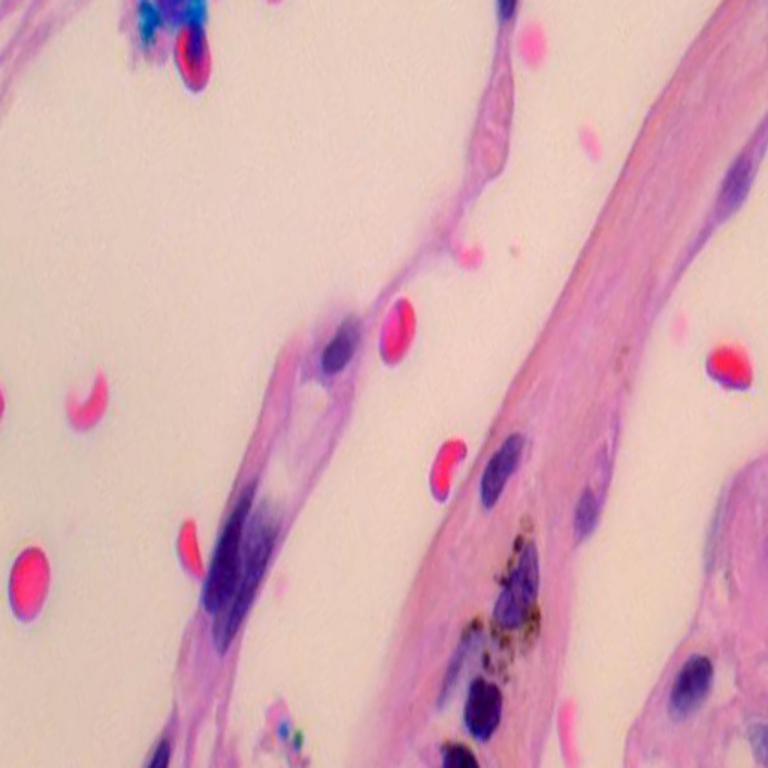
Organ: lung
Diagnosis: benign